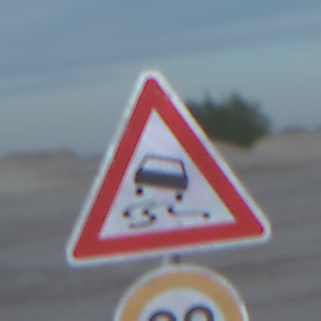
Verkehrszeichen: SchleuderOderRutschgefahr
Zusatzzeichen unten: Geschwindigkeit30
Umgebung: Outdoor, Beach
Tageszeit: SunriseSunset
Wetter: PartlyCloudy
Licht: Natural
Jahreszeit: NotSpecified
Kontrast: LowContrast